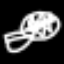
Label: leaf